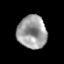
Tissue: prostate
Cell type: Epithelial cells
Senescence score: 0.3394
Nuclear area (px): 948
Mean DAPI intensity: 157.453